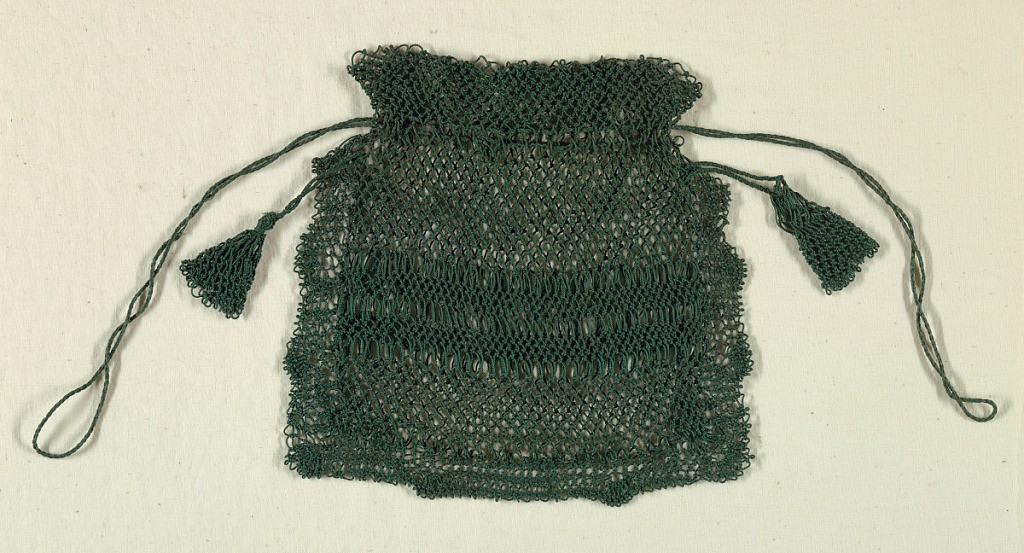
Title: Bag
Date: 1830–60
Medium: silk Technique: knotted net
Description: Netted reticule with gathering string and tassel ornamentation.